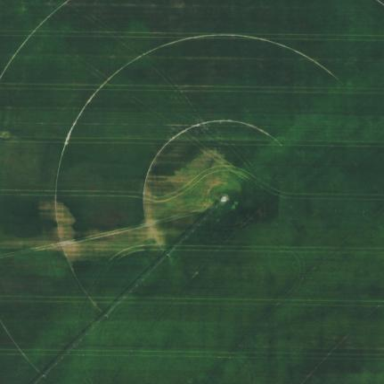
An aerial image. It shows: Farmland with pivot irrigation system.